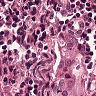
Metastatic tissue present: yes